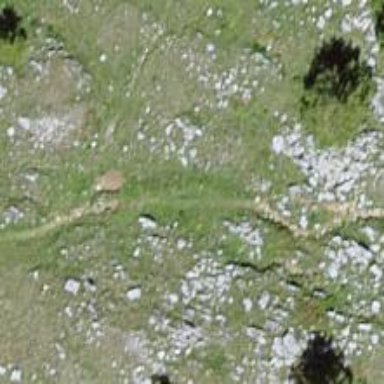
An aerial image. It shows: Path on the ground.